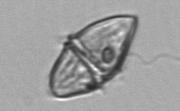
Label: Gyrodinium